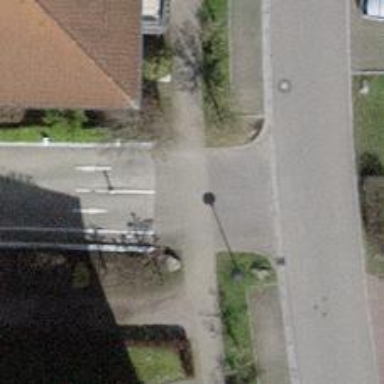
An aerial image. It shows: Unmarked road crossing.